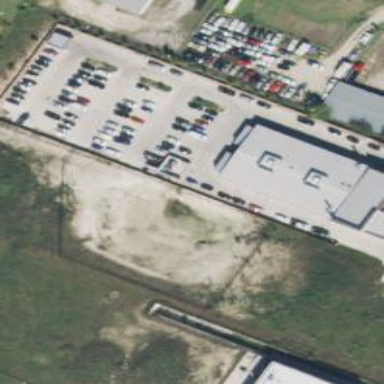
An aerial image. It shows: Car repair shop located in building.